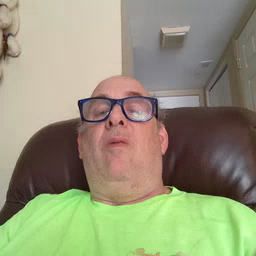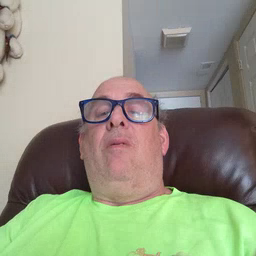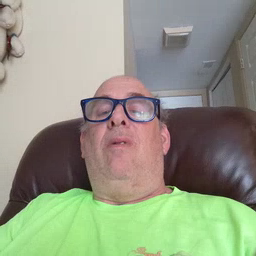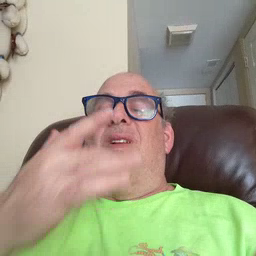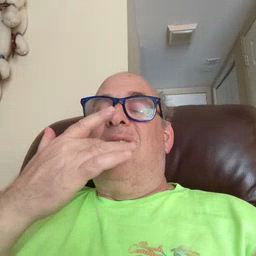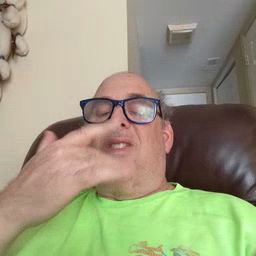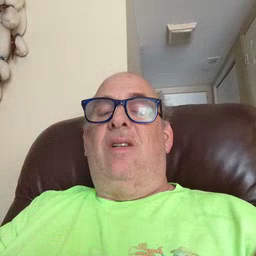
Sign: taste